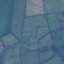
Land use / land cover: Pasture